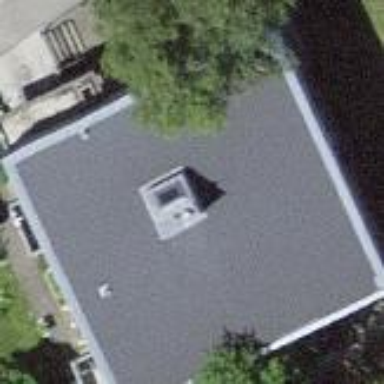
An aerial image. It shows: Flat-roofed residential building.